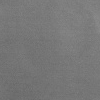
Atmospheric dust classification: dusty